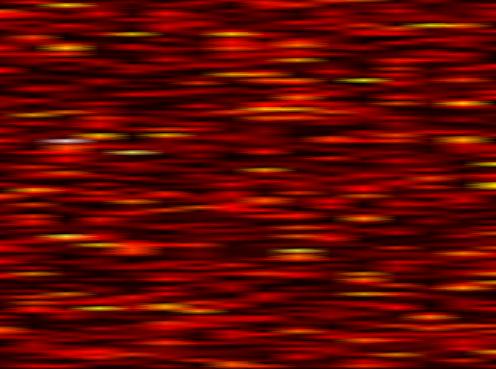
Label: FOFDM